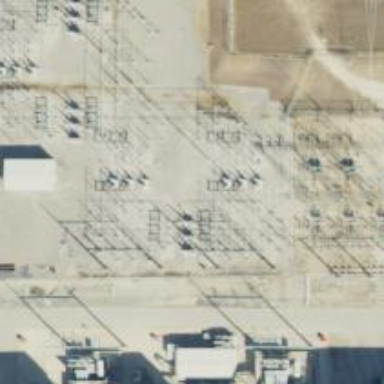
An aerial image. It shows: Switch for power supply.